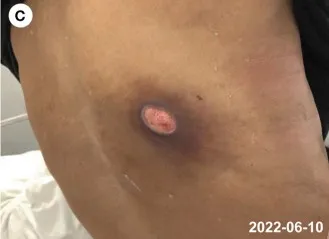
Abscess of the right back (A-D). After 6 weeks of treatment.
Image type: medical_photograph (skin_photograph)